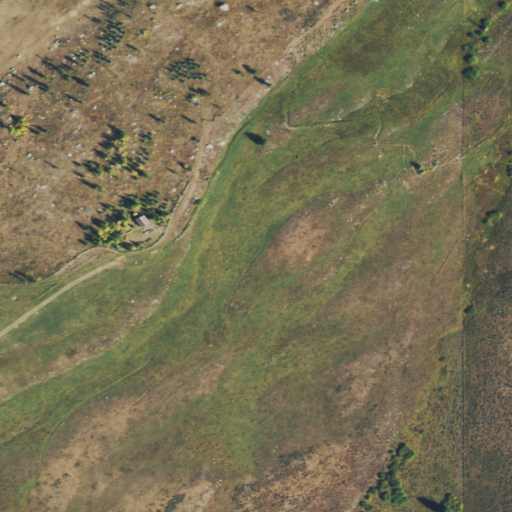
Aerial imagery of plain(s) in Colorado named Hinman Park containing pasture, shrub, herbaceous wetlands, and open development